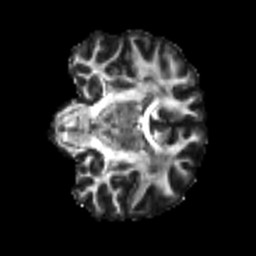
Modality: FA
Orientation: coronal
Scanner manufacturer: siemens
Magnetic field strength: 3 T
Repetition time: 4 s
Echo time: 0.0594 s